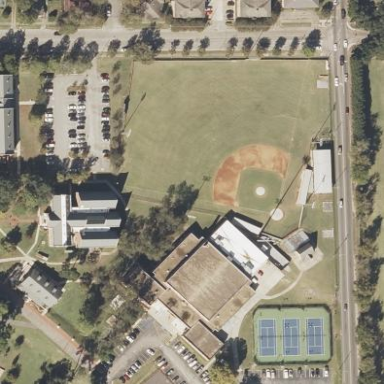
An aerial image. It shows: Baseball pitch for leisure and sports activities.